Question: I made a test routine for a Haskell program with quickcheck. I declared it in my cabal file with :
'''
Test-Suite routine_de_test
Type: exitcode-stdio-1.0
Hs-Source-Dirs: test
Main-is: Tests.hs
'''
and launched it with :
'''
cabal configure --enable-tests
cabal buil
cabal test
'''
The tests are processed correctly and I was expecting to see details about the random value used for each test in the log file 'dist/test/' but when I open it, the file looks like this :

I tried to open the file with several encoding (UTF8, ISO-8859-15, ...) but nothing is changed.
Is it normal? Or is there something wrong?
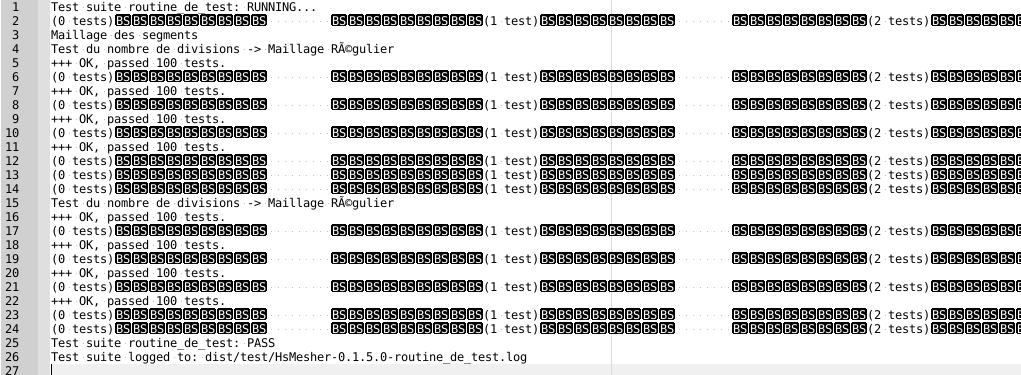
Answer: It looks like the funny characters are simply backspaces, and quickcheck is simply reporting the number of tests it has performed so far by overwriting '(0 tests)' with '(1 test)' and then '(2 tests)' and then with '(3 tests)', etc.
Visually it will look fine when displayed to a terminal.
Update:
To report the random values used for a test the only way I know of is to write your test to explicitly display (or save to a file) the values used.
If your test is a pure function you can use the 'trace' function from 'Debug.Trace'. For instance, if you have this property:
'''
prop_commutes :: Int -> Int -> Bool
prop_commutes a b = a + b == b + a
'''
You can trace each invocation of 'prop_commutes' by modifying like this:
'''
import Debug.Trace
prop_commutes :: Int -> Int -> Bool
prop_commutes x y = a + b == b + a
where (a,b) = trace ("(a,b) = " ++ show (x,y)) (x,y)
'''
and then 'quickCheck prop_commutes' will emit lines like:
'''
(x,y) = (20,-73)
(x,y) = (71,-36)
(x,y) = (2,-11)
...
'''
in addition to its normal output.